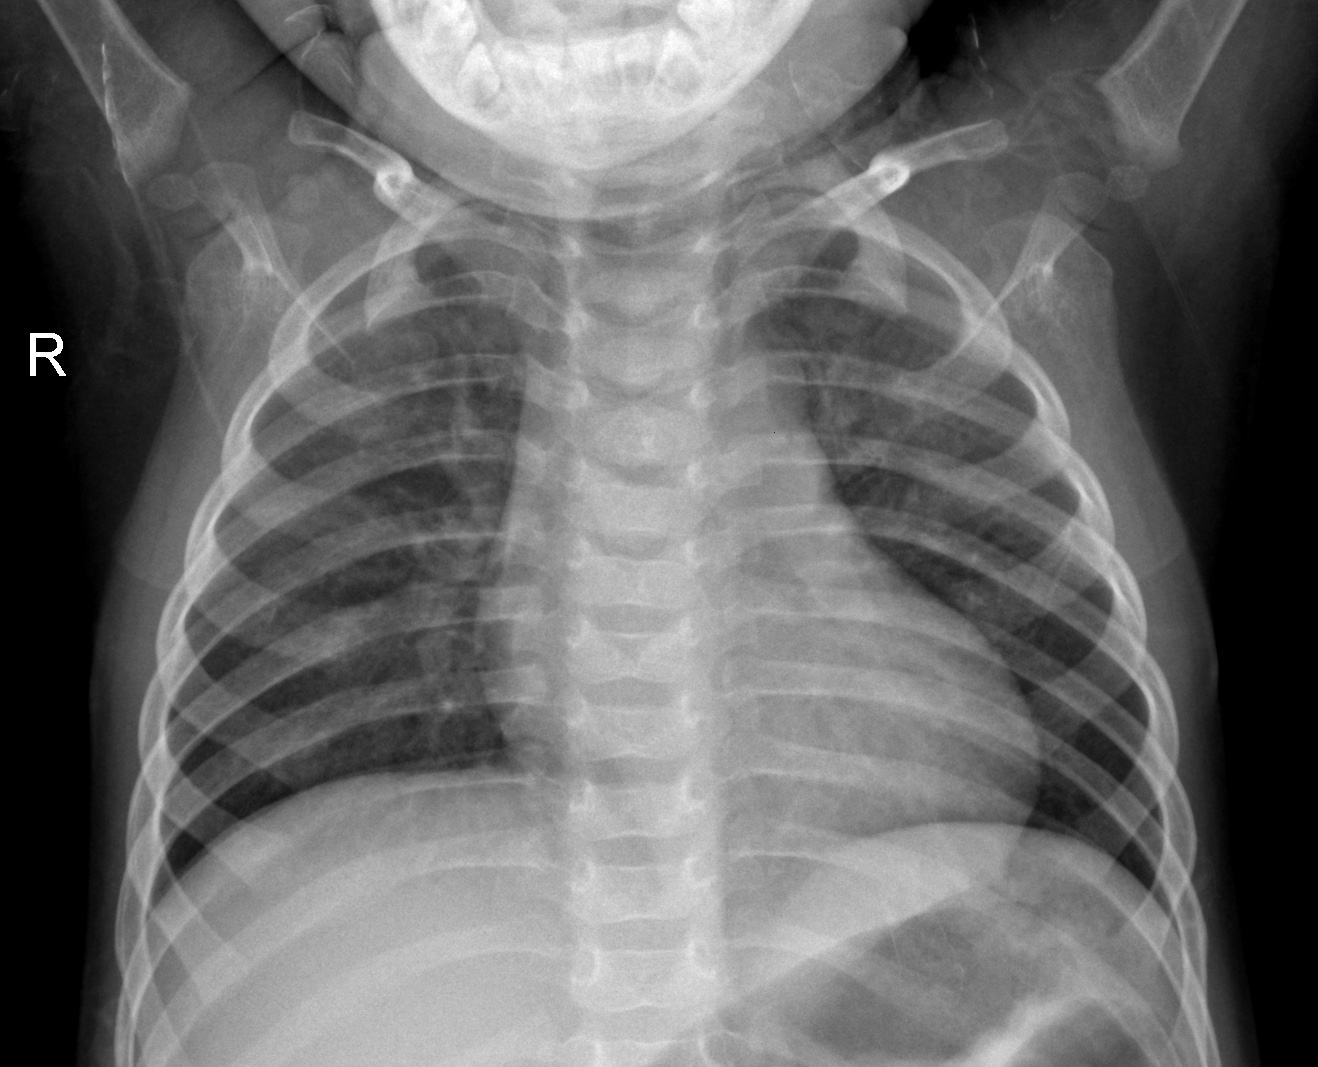
Diagnosis: NORMAL